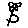
Label: flower